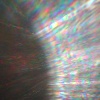
Label: sunburn